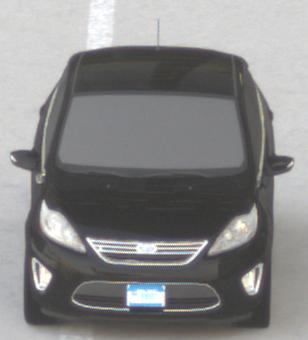
Make: Ford
Model: Fiesta
Detailed model: ’09 Sedan (seventh series)
Model produced from: 2010
Model produced until: 2017
Doors: 4
Color: black
Road condition: dry road
Daytime: sunrise or sunset
Contrast: medium contrast